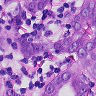
Metastatic tissue present: yes